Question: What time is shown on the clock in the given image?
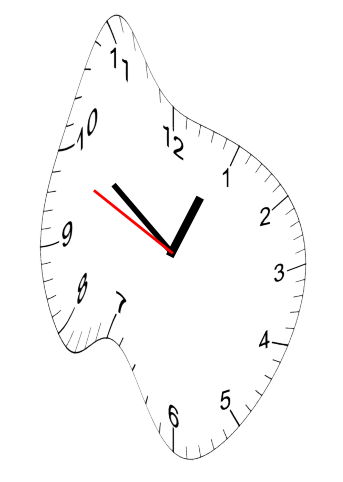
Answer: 12:50:49